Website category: university
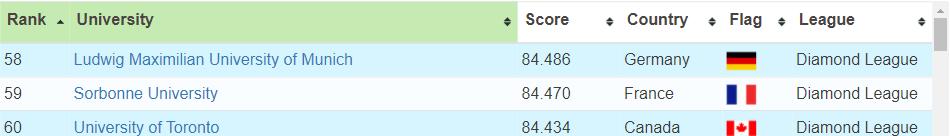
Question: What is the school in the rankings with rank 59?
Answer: Sorbonne University

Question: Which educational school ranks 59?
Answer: Sorbonne University

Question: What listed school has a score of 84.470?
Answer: Sorbonne University

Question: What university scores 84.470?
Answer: Sorbonne University

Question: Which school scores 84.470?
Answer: Sorbonne University

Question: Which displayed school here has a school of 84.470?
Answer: Sorbonne University

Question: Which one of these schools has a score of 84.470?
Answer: Sorbonne University

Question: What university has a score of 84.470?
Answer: Sorbonne University

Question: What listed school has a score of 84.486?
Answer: Ludwig Maximilian University of Munich

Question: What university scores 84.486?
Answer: Ludwig Maximilian University of Munich

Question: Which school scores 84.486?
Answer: Ludwig Maximilian University of Munich

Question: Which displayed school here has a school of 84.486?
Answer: Ludwig Maximilian University of Munich

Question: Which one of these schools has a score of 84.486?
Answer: Ludwig Maximilian University of Munich

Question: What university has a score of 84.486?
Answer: Ludwig Maximilian University of Munich

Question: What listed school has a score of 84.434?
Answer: University of Toronto

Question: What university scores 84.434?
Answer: University of Toronto

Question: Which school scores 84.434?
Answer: University of Toronto

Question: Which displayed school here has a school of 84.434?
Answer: University of Toronto

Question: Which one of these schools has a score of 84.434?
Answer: University of Toronto

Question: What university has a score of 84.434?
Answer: University of Toronto

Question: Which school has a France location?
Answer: Sorbonne University

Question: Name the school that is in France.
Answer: Sorbonne University

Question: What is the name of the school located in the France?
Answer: Sorbonne University

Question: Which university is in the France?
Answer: Sorbonne University

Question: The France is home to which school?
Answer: Sorbonne University

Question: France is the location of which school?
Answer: Sorbonne University

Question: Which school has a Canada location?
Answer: University of Toronto

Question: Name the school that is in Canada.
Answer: University of Toronto

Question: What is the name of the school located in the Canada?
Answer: University of Toronto

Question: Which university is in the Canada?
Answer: University of Toronto

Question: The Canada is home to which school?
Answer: University of Toronto

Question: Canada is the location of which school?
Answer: University of Toronto

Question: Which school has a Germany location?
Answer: Ludwig Maximilian University of Munich

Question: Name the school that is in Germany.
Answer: Ludwig Maximilian University of Munich

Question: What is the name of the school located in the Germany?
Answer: Ludwig Maximilian University of Munich

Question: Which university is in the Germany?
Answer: Ludwig Maximilian University of Munich

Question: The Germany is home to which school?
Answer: Ludwig Maximilian University of Munich

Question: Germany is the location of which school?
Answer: Ludwig Maximilian University of Munich